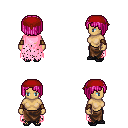
a pixel art fantasy rpg character, female body template, human, tanned skin, pink tattered cape, robe skirt, pink pageboy hairstyle, red bandana, leather bracers, ghillies, four views (front, back, left, right), 2x2 character sprite sheet, small pixel art, hard edges, no anti-aliasing